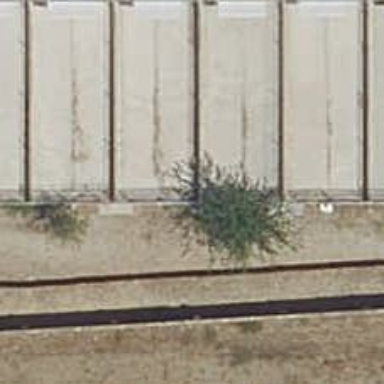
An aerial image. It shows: Chain link fence is in the scene.